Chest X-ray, AP view. Patient: 18 years old, sex F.
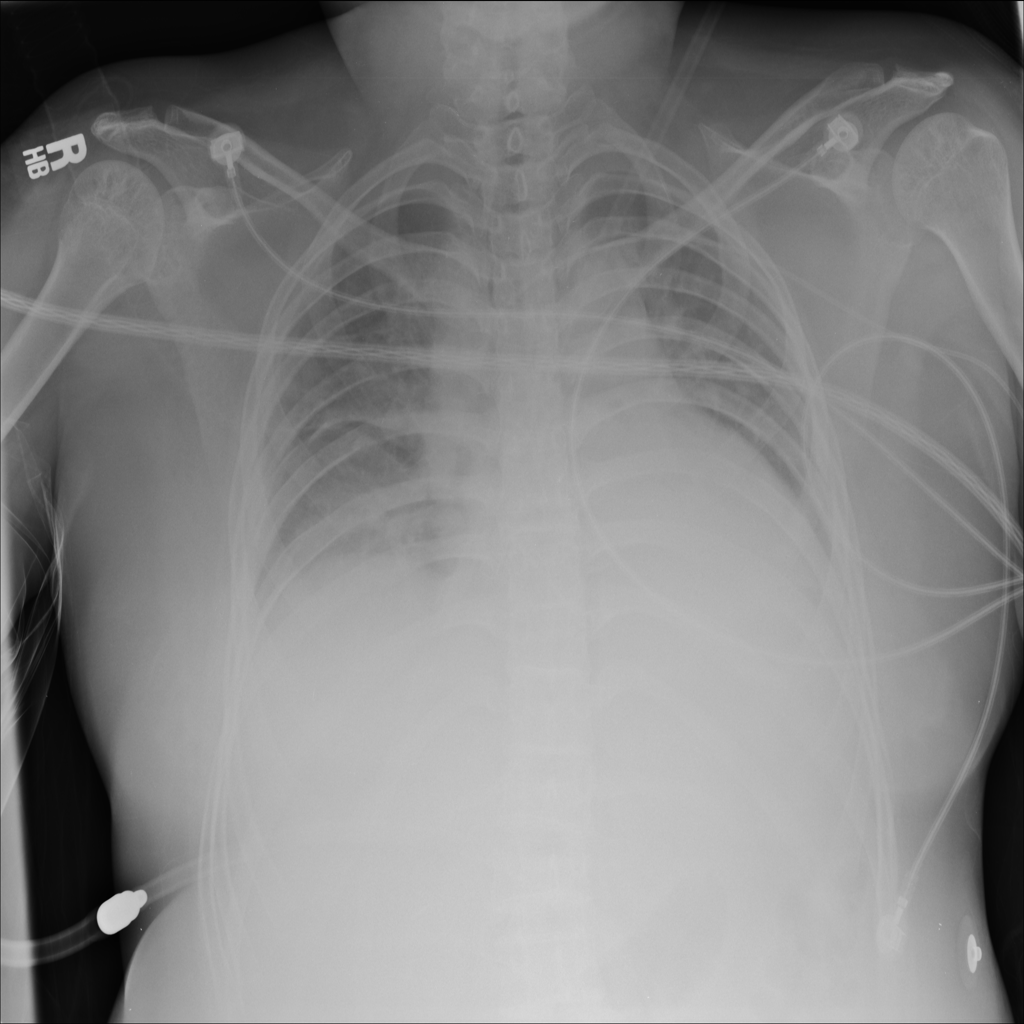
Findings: Atelectasis, Infiltration